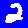
Digit: 2